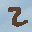
Label: 2